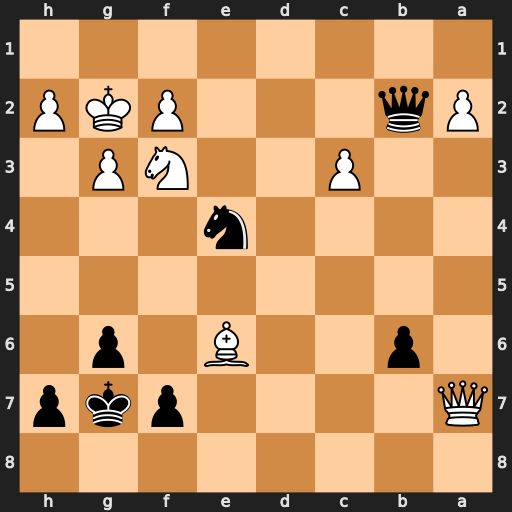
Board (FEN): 8/Q4pkp/1p2B1p1/8/4n3/2P2NP1/Pq3PKP/8
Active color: b
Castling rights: -
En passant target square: -
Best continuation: Qxf2+ Kh3 Qxf3 Qxf7+ Qxf7